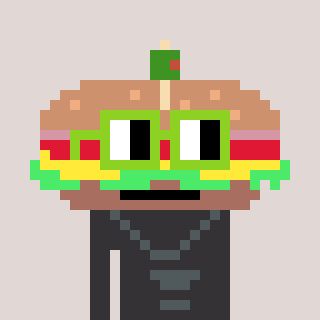
a pixel art character with square light green glasses, a sandwich-shaped head and a grayscale-colored body on a warm background